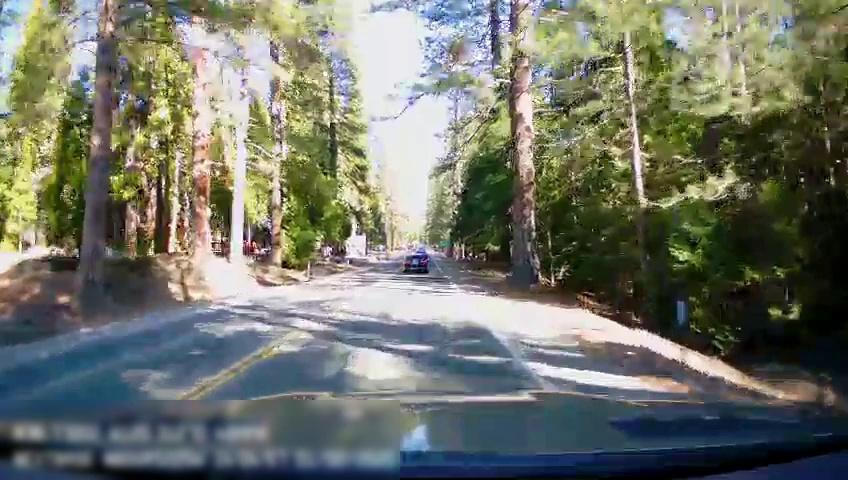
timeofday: Day
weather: Sunny
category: Drivable Space
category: Vehicles | Car
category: Lanes | Opposite Lane
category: Lanes | Opposite Lane
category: Lanes | Current Lane
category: Lanes | Current Lane